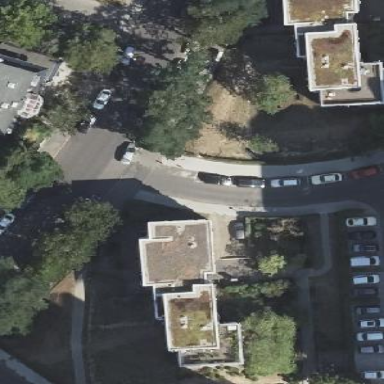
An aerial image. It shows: Building with apartments and flat roof.